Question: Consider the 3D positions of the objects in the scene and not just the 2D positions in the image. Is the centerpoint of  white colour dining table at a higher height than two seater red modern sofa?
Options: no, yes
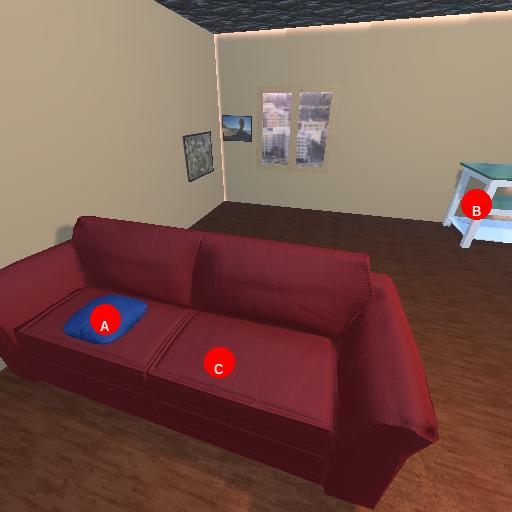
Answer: no